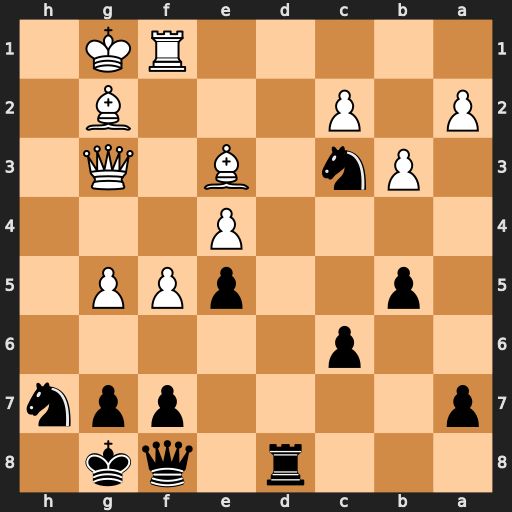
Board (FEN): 3r1qk1/p4ppn/2p5/1p2pPP1/4P3/1Pn1B1Q1/P1P3B1/5RK1
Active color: b
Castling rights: -
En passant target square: -
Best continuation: Ne2+ Kf2 Nxg3